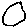
Label: circle